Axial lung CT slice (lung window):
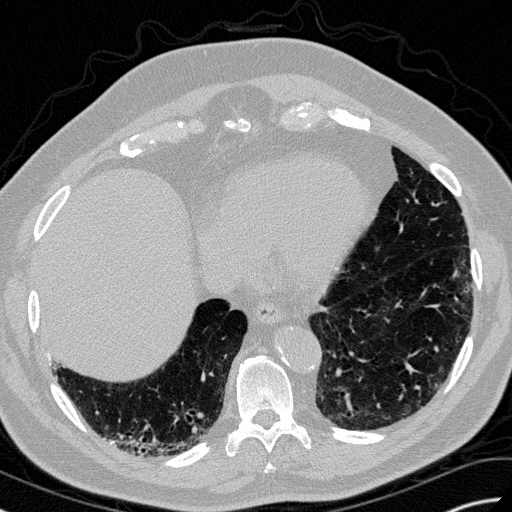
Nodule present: no